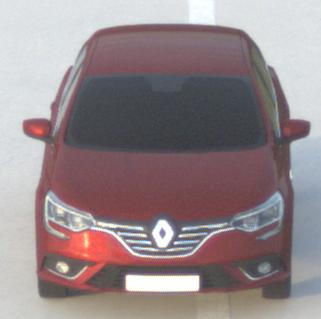
Make: Renault
Model: Mégane ENERGY TCe 100
Detailed model: Mégane (IV)
Model produced from: 2016/03
Model produced until: 2018/08
Doors: 5
Color: red
Road condition: dry road
Daytime: sunrise or sunset
Contrast: low contrast